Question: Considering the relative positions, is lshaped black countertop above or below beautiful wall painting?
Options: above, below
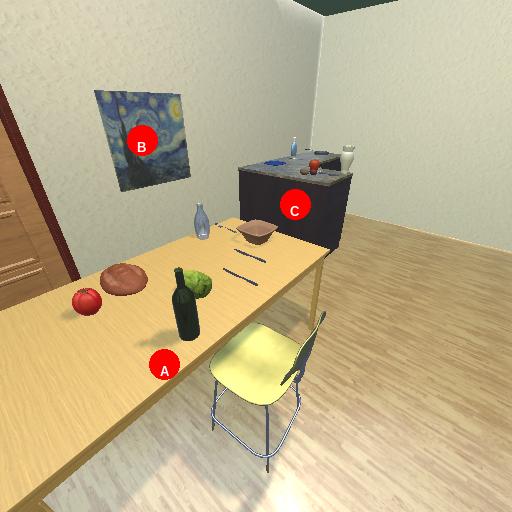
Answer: above